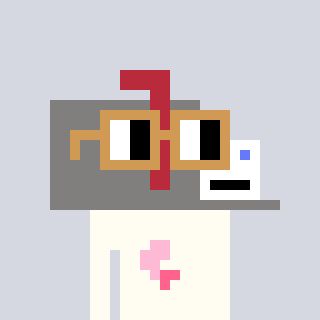
a pixel art character with square brown glasses, a mailbox-shaped head and a grayscale-colored body on a cool background